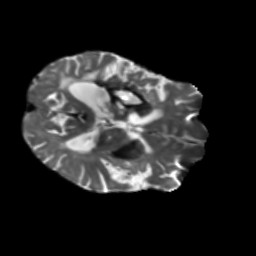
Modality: T2w
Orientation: axial
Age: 58
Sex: male
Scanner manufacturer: siemens
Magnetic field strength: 3 T
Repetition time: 5.47 s
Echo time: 0.0854 s